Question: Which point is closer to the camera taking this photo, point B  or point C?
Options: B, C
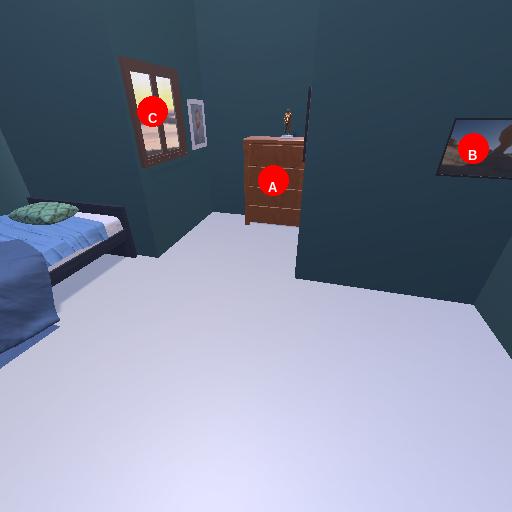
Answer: B